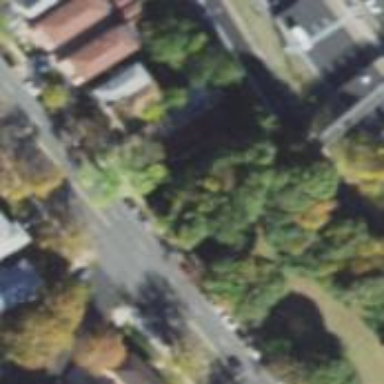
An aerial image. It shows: Cycleway.